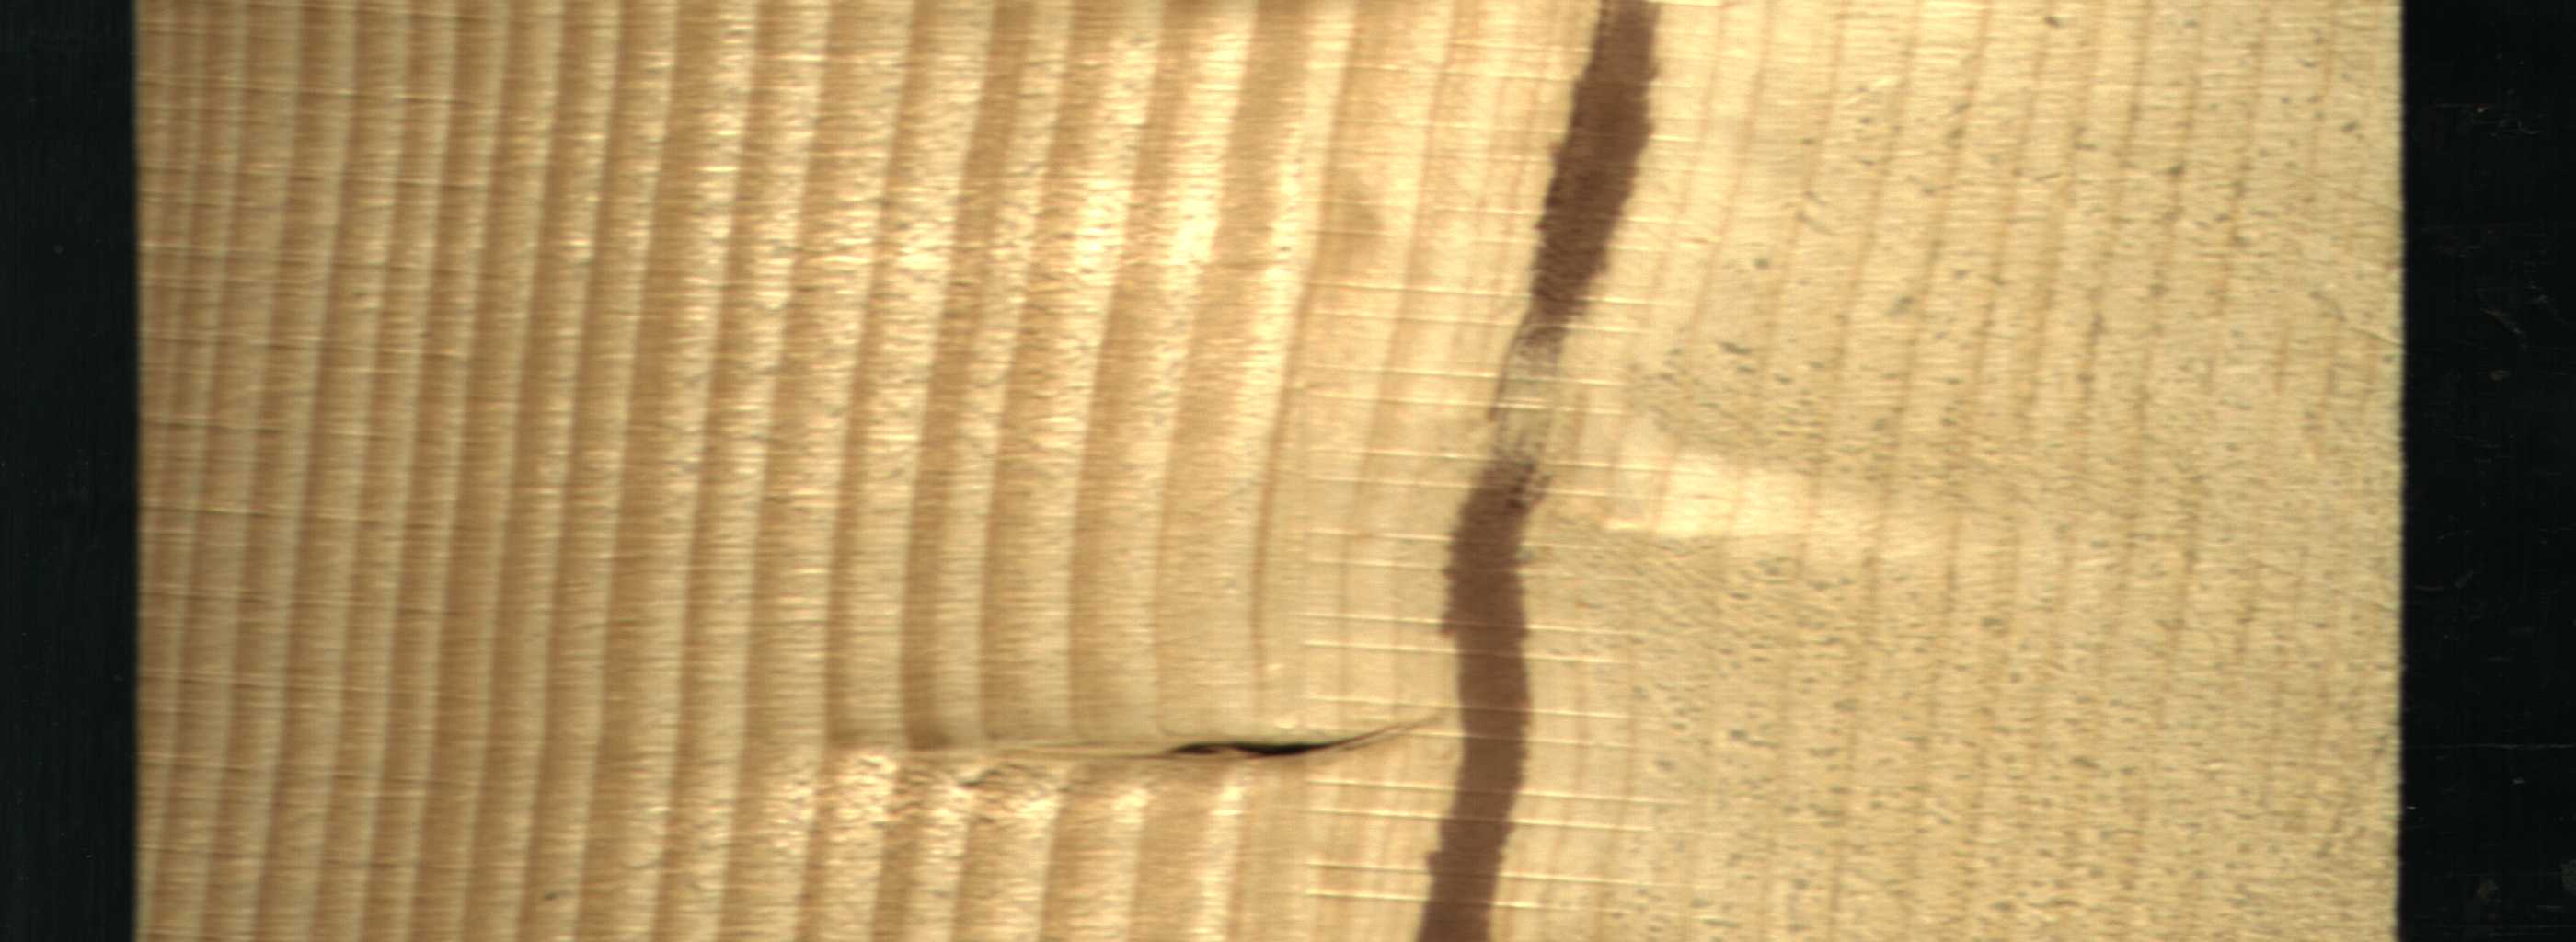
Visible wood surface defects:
Marrow
Marrow
Dead_Knot